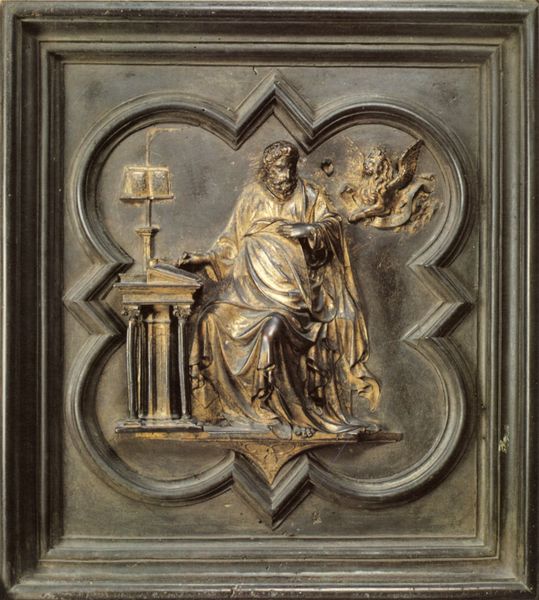
Titel: Nordtür
Künstler: Lorenzo Ghiberti
Standort: Florenz, Baptisterium (EU - I - Toskana)
Schlagwörter: flügel, fuß, hand, mann, braun, lampe, profil, stuhl, säulen, tisch, tür, haus, ornament, bart, falten, vollbart, gold, haare, mantel, sitzend, decke, engel, relief, papier, banner, bronze, podest, tor, waage, buch, dom, pult, schreiben, florenz, erscheinung, löwe, schreiber, viereck, toskana, kassette, baptisterium, duomo, vierpass, markus, schriftband, lauschen, evangelist, lukas, kirchentür, inspiration, gefache, rechteckt, verküdigung, t, potest, profilleiste, batisterium